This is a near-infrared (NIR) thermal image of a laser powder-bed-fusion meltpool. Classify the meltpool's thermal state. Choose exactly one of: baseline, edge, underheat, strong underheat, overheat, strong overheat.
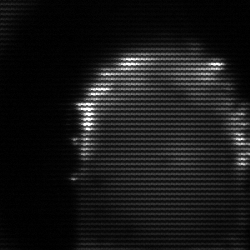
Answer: baseline